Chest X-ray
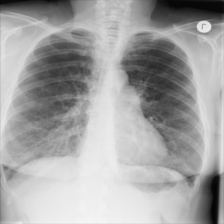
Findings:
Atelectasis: negative
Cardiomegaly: negative
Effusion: negative
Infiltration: negative
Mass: negative
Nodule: negative
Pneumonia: negative
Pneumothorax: negative
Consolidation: negative
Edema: negative
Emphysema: negative
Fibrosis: negative
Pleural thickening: negative
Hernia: negative